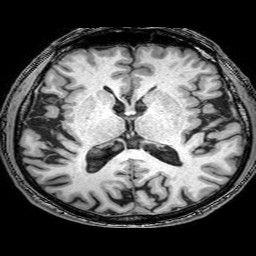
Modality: T1w
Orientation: coronal
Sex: male
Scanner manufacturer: philips
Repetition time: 0.008202 s
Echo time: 0.00378 s